Field crop: maize
Growth stage: 1
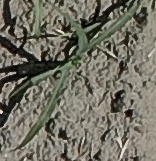
Species: sorghum